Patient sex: M
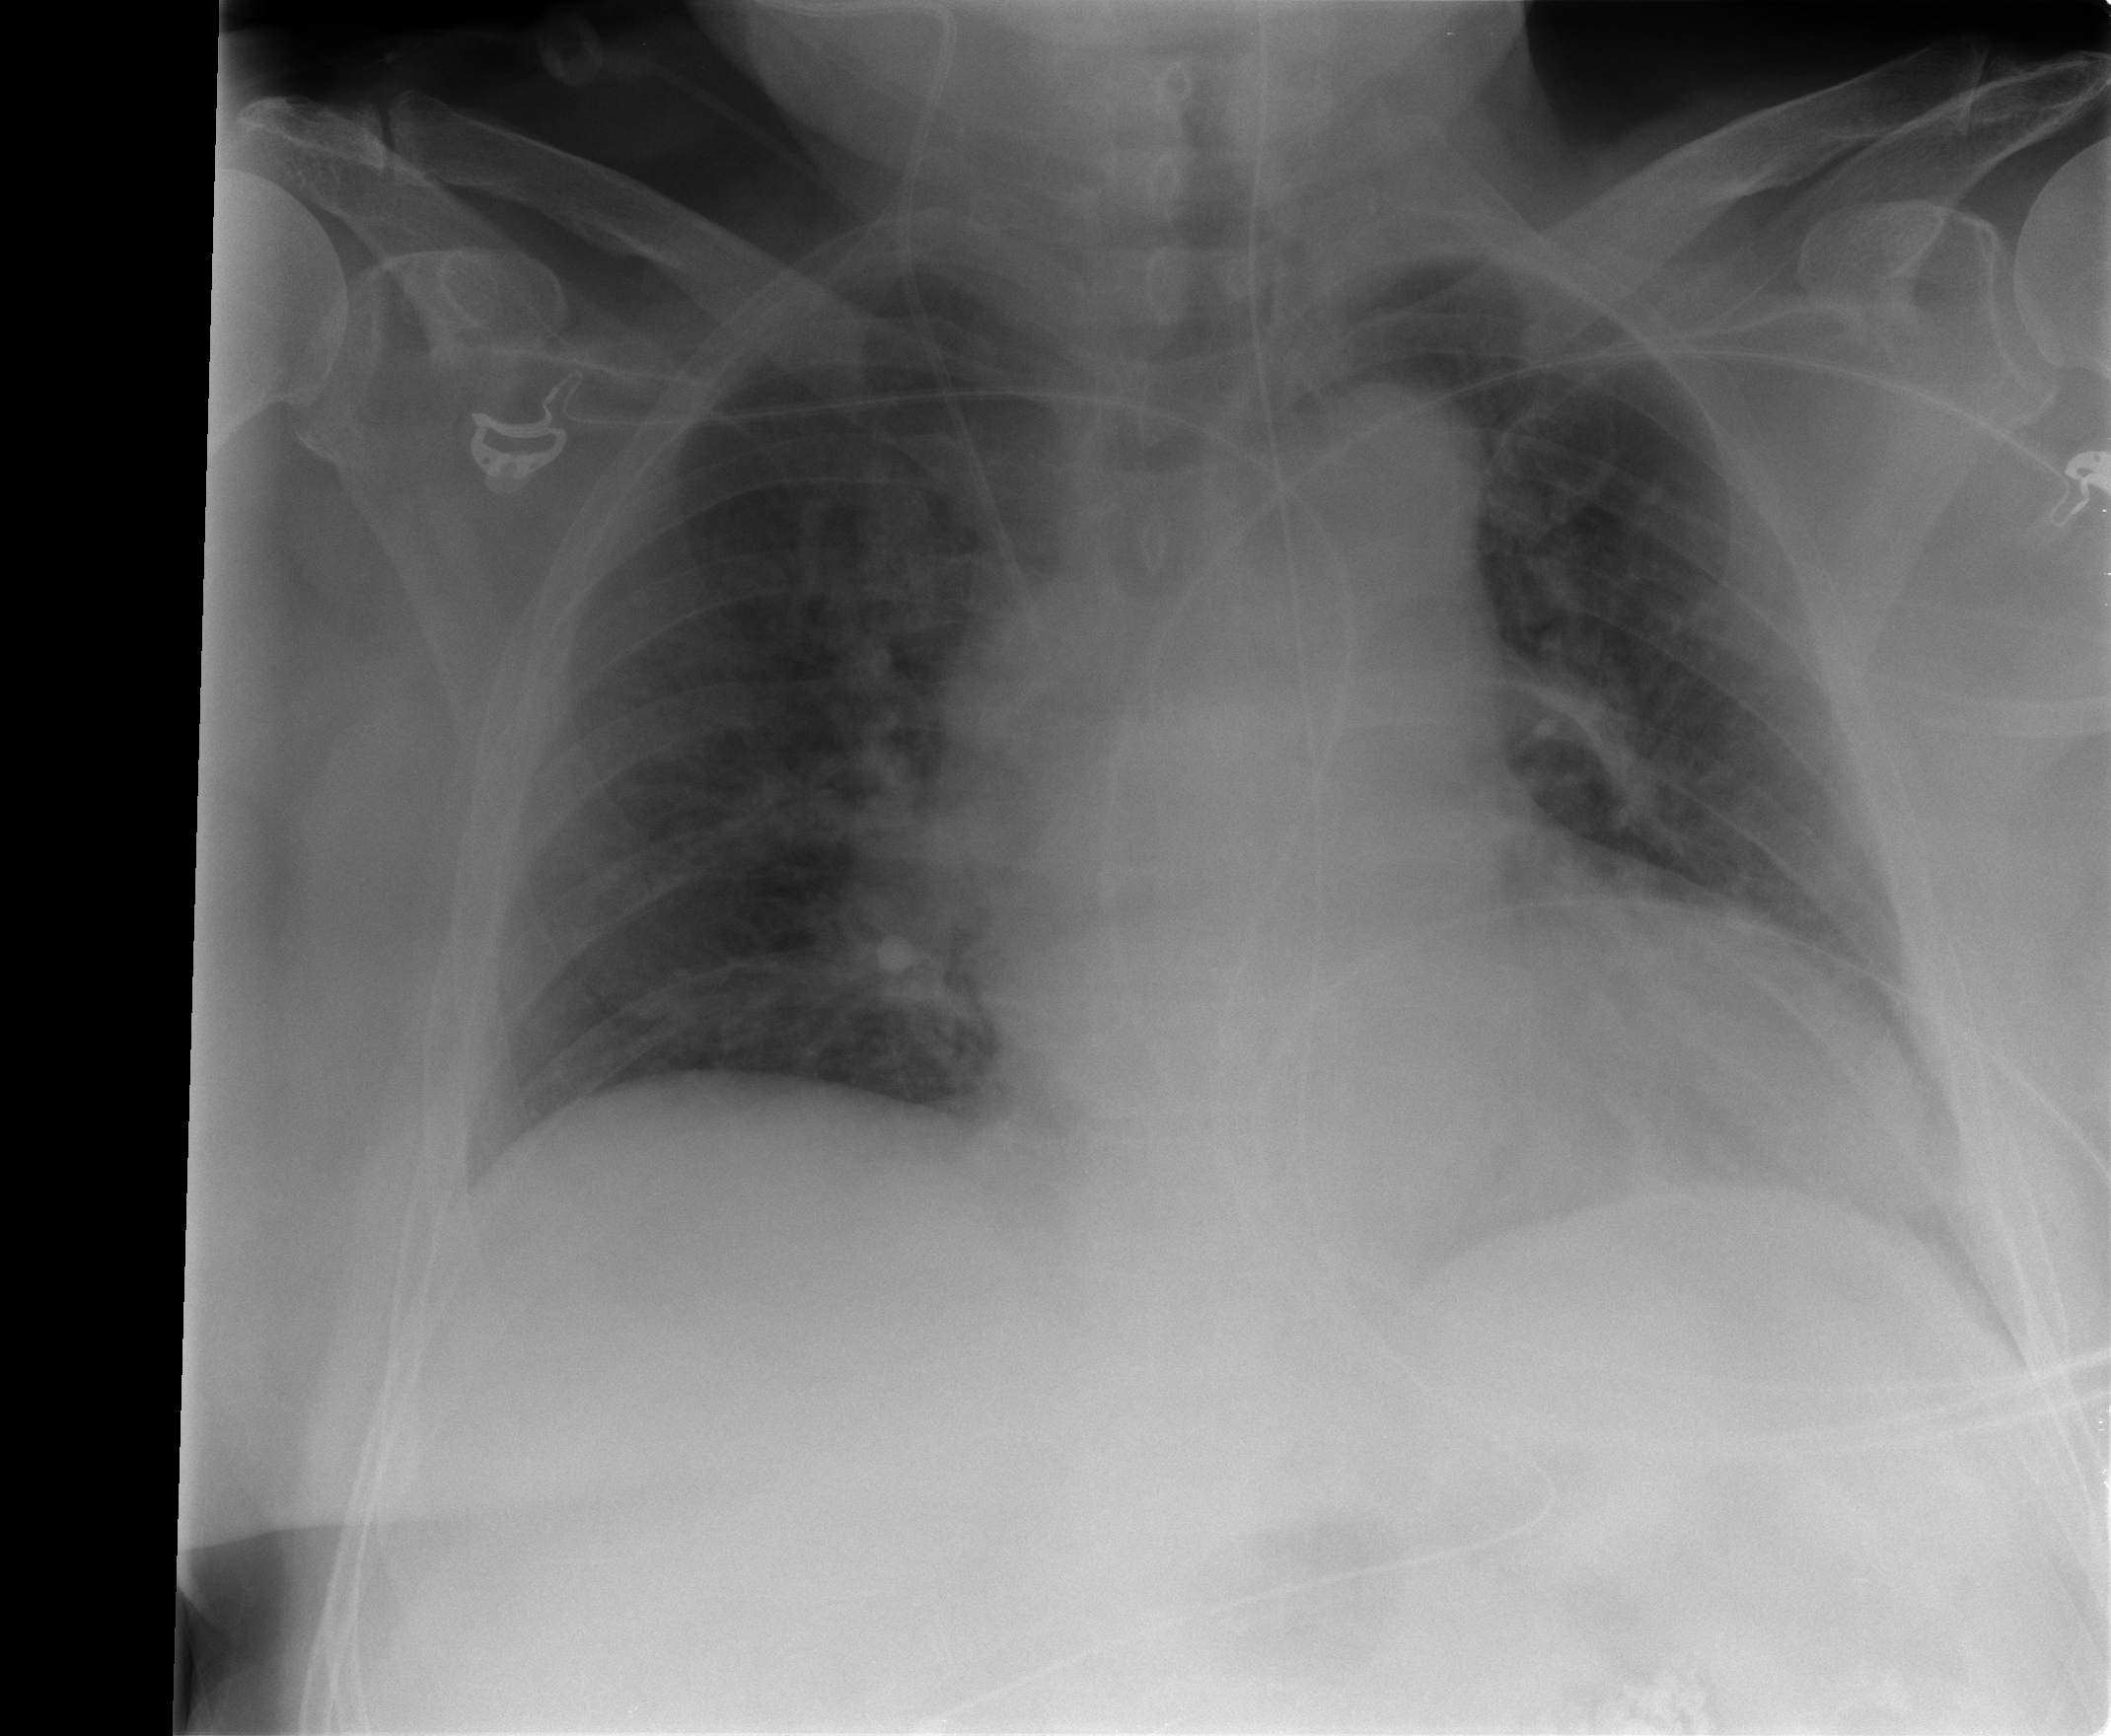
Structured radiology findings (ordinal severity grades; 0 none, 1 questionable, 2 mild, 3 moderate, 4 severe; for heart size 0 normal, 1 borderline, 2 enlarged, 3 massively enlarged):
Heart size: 2
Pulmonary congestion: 2
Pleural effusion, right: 0
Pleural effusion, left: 0
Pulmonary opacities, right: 0
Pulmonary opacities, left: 0
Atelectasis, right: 0
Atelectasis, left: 2